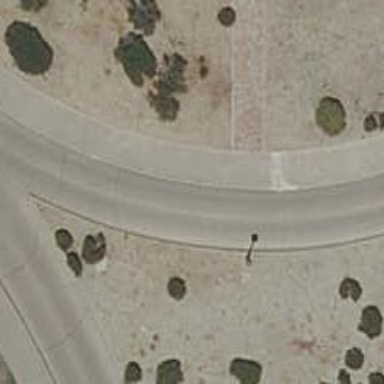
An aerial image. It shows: Service road that forms roundabout at the junction.